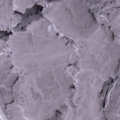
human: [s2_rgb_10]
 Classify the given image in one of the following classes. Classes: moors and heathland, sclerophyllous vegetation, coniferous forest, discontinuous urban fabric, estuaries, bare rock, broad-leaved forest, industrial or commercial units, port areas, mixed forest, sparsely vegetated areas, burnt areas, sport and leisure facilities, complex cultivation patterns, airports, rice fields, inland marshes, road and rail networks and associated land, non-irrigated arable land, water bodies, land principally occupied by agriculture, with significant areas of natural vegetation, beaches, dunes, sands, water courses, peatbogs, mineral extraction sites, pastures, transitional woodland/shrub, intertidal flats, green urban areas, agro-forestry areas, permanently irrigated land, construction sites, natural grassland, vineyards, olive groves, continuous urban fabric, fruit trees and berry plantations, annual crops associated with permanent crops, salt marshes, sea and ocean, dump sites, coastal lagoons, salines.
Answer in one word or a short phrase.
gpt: sea and ocean